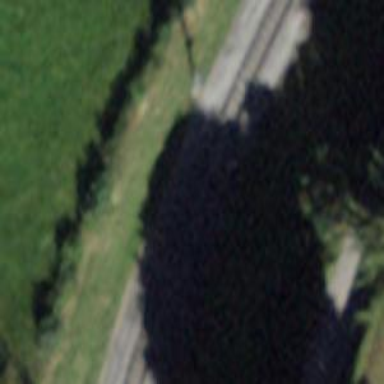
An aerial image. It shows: Narrow-gauge railway track with 1 electrified contact line.